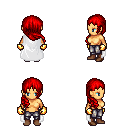
a pixel art fantasy rpg character, female body template, human, tanned skin, white cape, metal pants, red right-swept hairstyle, gold gloves, brown shoes, four views (front, back, left, right), 2x2 character sprite sheet, small pixel art, hard edges, no anti-aliasing